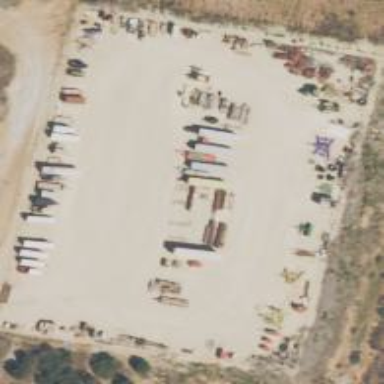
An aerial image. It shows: Industrial storage facility.